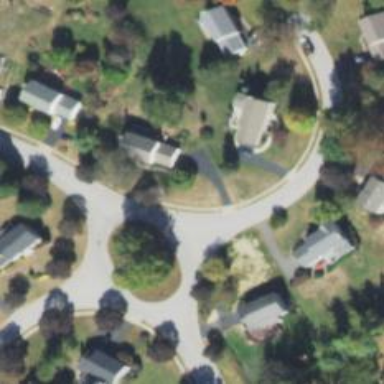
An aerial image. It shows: Roundabout on residential road.